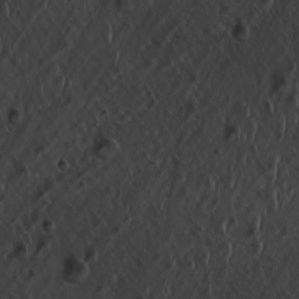
Label: non_frost